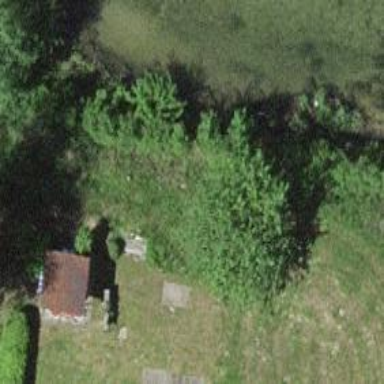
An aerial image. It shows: Bench for seating.